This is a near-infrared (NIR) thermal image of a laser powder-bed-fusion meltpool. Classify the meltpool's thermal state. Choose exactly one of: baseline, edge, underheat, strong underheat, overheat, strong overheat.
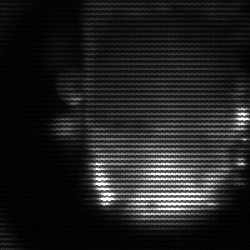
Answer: baseline